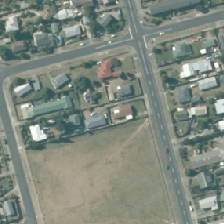
Land cover: urban_parkland